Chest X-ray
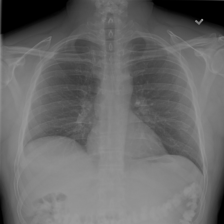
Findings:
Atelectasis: negative
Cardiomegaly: negative
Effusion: negative
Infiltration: negative
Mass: negative
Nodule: negative
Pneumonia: negative
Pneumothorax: positive
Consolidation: negative
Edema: negative
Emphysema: negative
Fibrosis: negative
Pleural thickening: negative
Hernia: negative